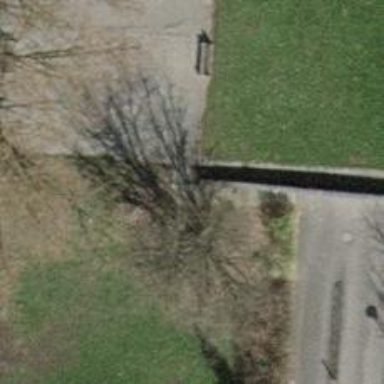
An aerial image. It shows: Set of concrete steps.